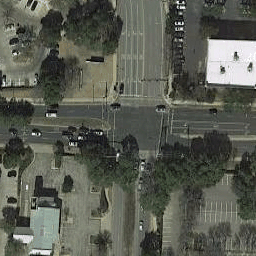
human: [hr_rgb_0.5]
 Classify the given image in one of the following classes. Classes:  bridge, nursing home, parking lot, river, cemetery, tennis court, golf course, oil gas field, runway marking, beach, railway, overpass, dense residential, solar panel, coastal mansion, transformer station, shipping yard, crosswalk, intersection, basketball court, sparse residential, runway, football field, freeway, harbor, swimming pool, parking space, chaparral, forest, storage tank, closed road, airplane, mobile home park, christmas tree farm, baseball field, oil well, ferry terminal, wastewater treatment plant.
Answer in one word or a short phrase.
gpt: intersection